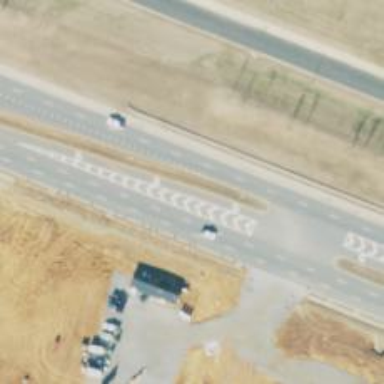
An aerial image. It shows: Asphalt trunk link road.